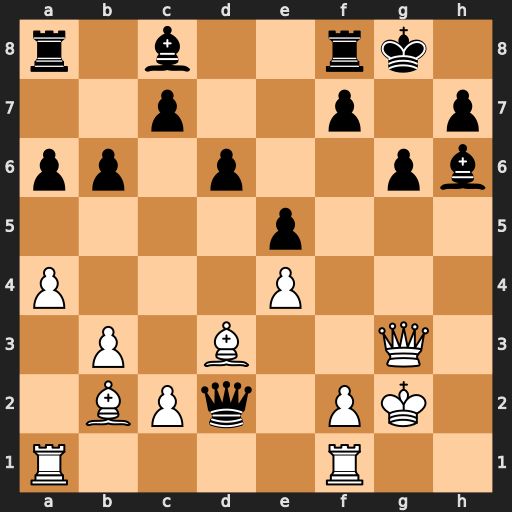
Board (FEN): r1b2rk1/2p2p1p/pp1p2pb/4p3/P3P3/1P1B2Q1/1BPq1PK1/R4R2
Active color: w
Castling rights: -
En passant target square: -
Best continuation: Bc1 Bf4 Bxd2